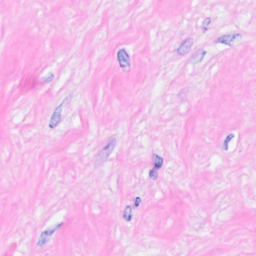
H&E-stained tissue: Breast